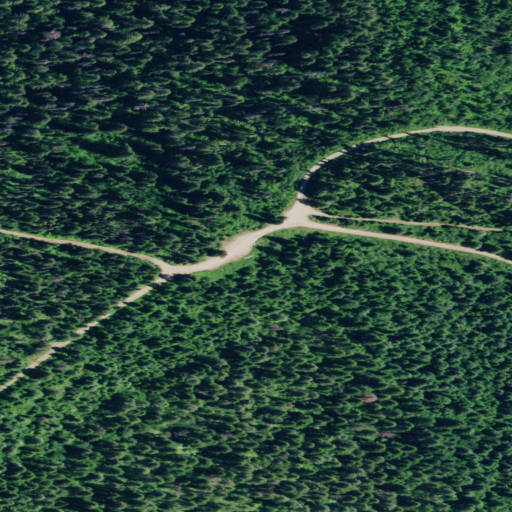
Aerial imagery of gap in Idaho named Moon Saddle containing evergreen forest, grassland, and shrub